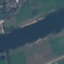
Label: River